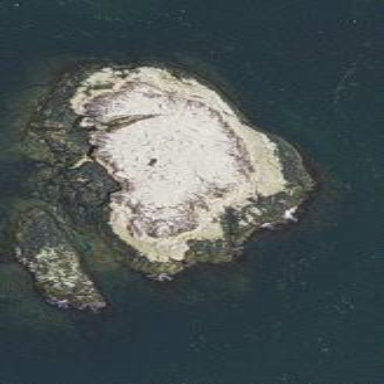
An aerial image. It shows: Islet along the coastline.